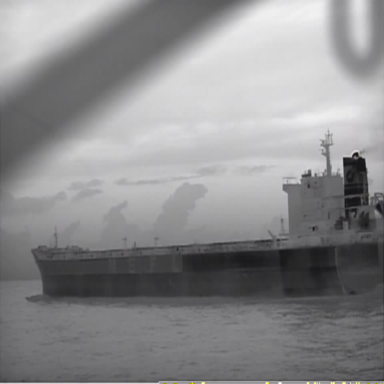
There is a liner in the infrared image.